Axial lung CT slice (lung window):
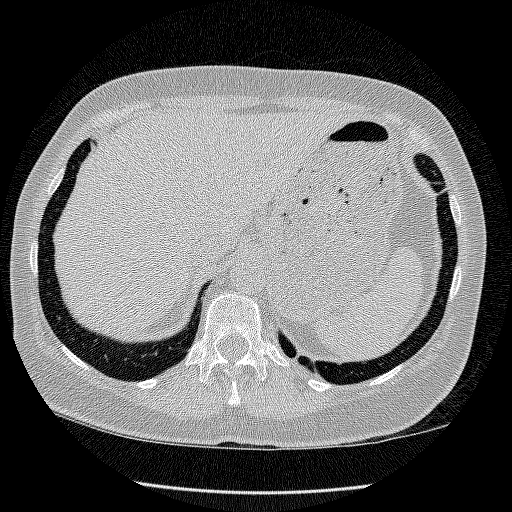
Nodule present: no